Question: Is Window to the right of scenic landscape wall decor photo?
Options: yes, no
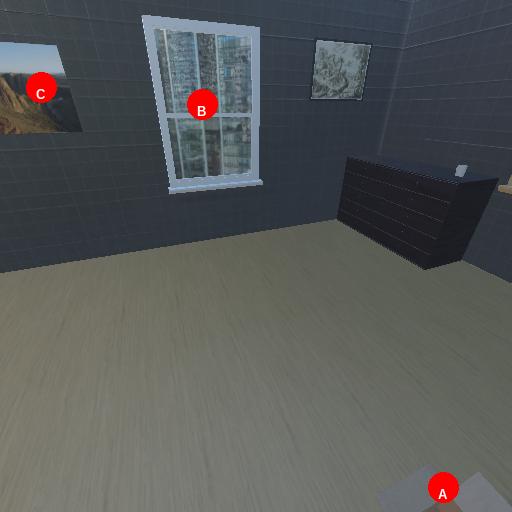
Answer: yes